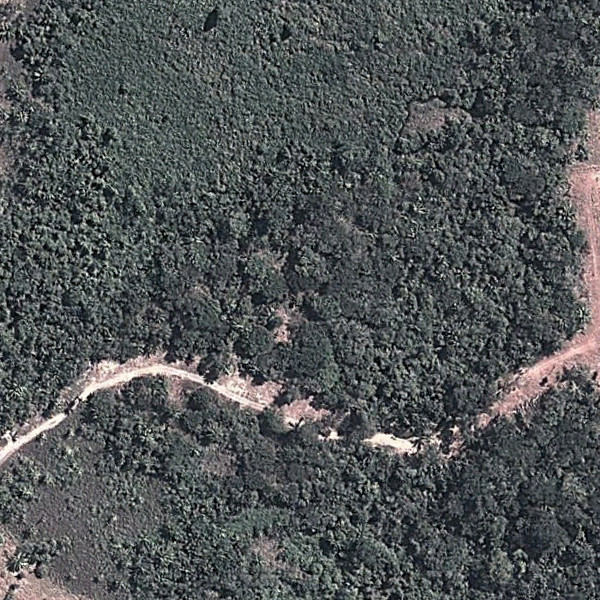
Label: Forest